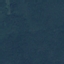
Land use / land cover class: Forest